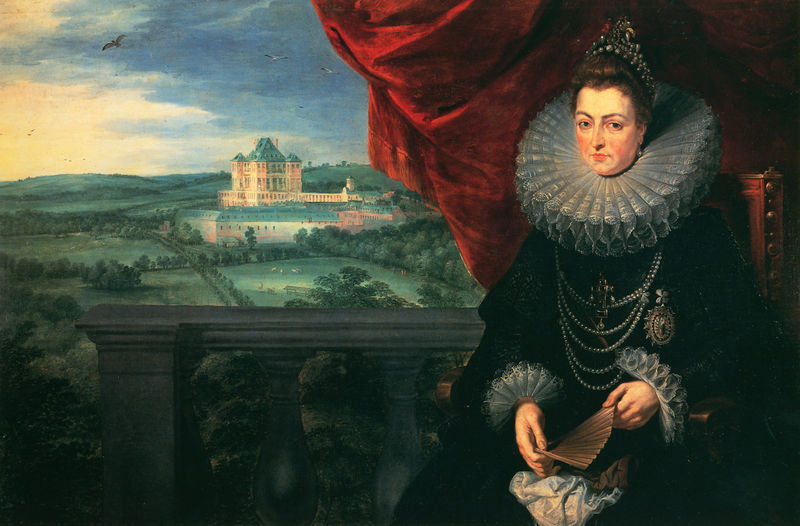
Titel: Die Infantin Isabel Clara Eugenia
Künstler: Peter Paul Rubens
Schlagwörter: blau, gemälde, himmel, wasser, wolken, grün, landschaft, menschen, braun, fenster, frau, frisur, kleid, schmuck, schwarz, stuhl, weiss, ausblick, dame, gebäude, haus, rot, schloss, tuch, fächer, malerei, architektur, kragen, samt, spitze, bildnis, halskrause, portrait, porträt, vorhang, ferne, vögel, brüstung, stickerei, ohrringe, brosche, diadem, perlen, renaissance, tal, balkon, spanien, sitz, kette, geländer, perlenkette, panorama, burg, balustrade, ketten, orden, tizian, königin, fürstin, baluster, 1500, keztttekette, brier